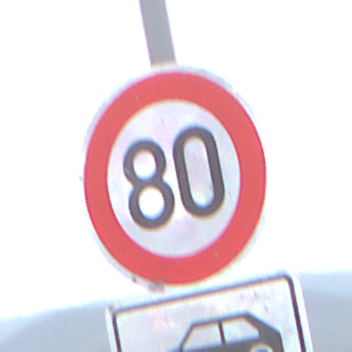
Verkehrszeichen: Geschwindigkeit80
Zusatzzeichen unten: HinweisDurchSinnbild14
Umgebung: Outdoor, Nature
Tageszeit: Midday
Wetter: PartlyCloudy
Licht: Natural
Jahreszeit: NotSpecified
Kontrast: LowContrast